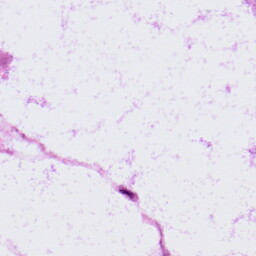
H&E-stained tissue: LymphNode